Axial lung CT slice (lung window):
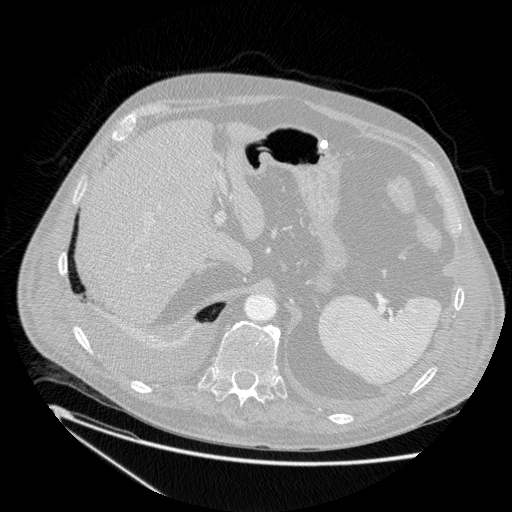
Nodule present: no